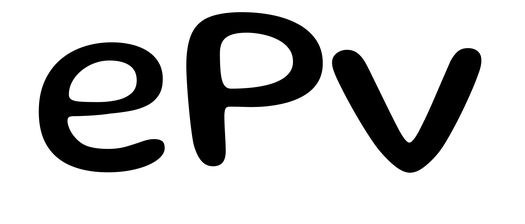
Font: Gluten_Regular